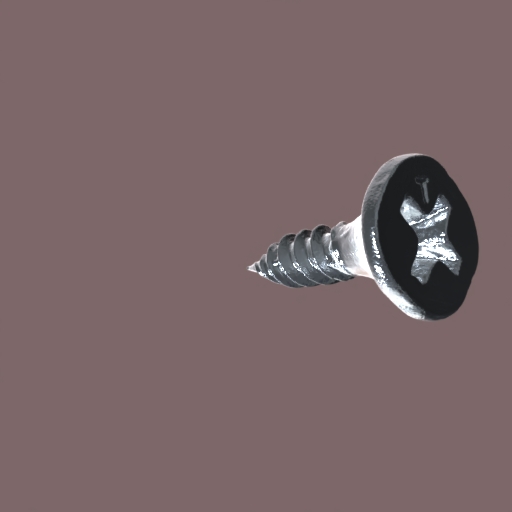
Label: screw